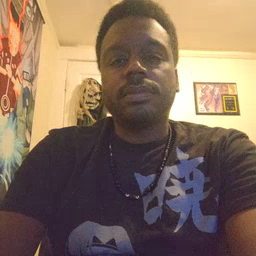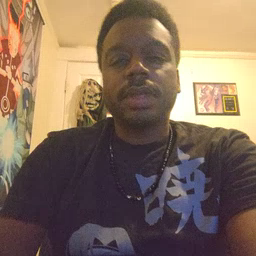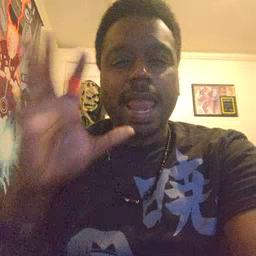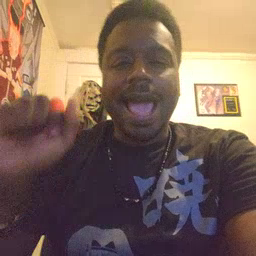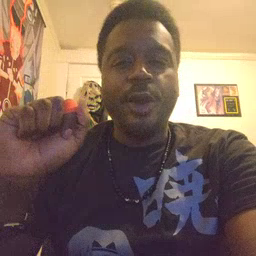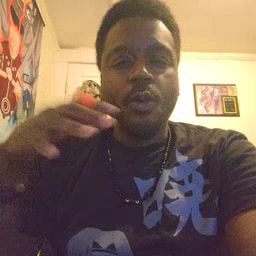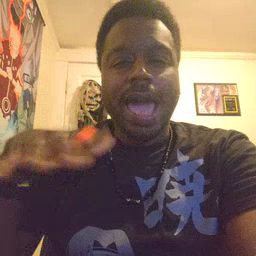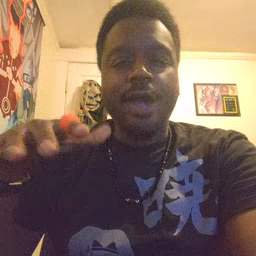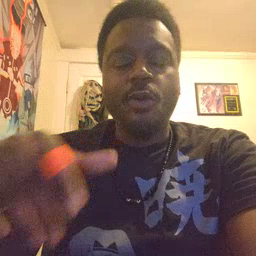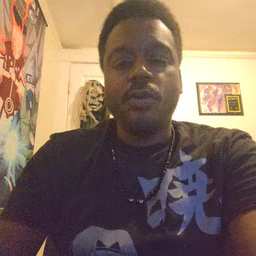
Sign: loud